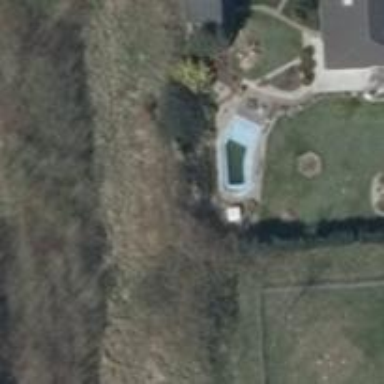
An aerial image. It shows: Swimming pool located in leisure land.